Question: Hi im trying to create a python graphics window sized 100x100 pixels using john zelles simple graphics module import.
The item i need to recreate in the graphics window is below, I am just looking for tips on how to get started on this as i do not really know where to start (I could draw each thing individually but i need to use a loop) I have already tried it but I have become completely stuck, i know the circles need to have a radius of 5

thanks
UPDATE:
So with the help of @Alecg_O i have worked out this so far, however I cant work out how to duplicate the red circles numerous times, obviously I can copy and paste the code and change x & y coordinates but there must be a more efficient way?my code so far
'def circlePattern(): win = GraphWin("Graphics", 100, 100) x = -15 y = 20 for i in range(3): x = x + 35 for dx in range(-10,11,10): for dy in range(-10,11,10): drawCircle(win, Point(x+dx, y+dy), 5, "red") y = 20 for i in range(2): y = y + 35 for dx in range(-10,11,10): for dy in range(-10,11,10): drawCircle(win, Point(x+dx, y+dy), 5, "red") for x in range(10,86,35): for y in range(10,86,35): drawCircle(win, Point(x+dx, y+dy), 5, "white")'
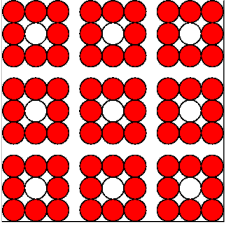
Answer: To get the max benefit of loops, you will want to use a series of nested loops:
The distance from the left side of the window to the center of each set (the center of the white circle) is 10+5=15 pixels, so to evenly space your circles, the x and y coordinates should be:
'''
(15,15), (50,15), (85,15)
(15,50), (50,50), (85,50)
(15,85), (50,85), (85,85)
'''
Something like this will let you loop through the central point of each white circle:
'''
for x in range(15,86,35):
for y in range(15,86,35):
'''
Next you need to loop through the points that make each circle in a set. For instance, for the first set these are:
'''
(5,5), (15,5), (25,5)
(5,15), (15,15), (25,15)
(5,25), (15,25), (25,25)
'''
But we want to make it general to whichever set is being drawn, we need to define these in terms of x and y:
'''
(x-10, y-10), (x, y-10), (x+10, y-10)
(x-10, y), (x,y), (x+10, y)
(x-10, y+10), (x, Y+10), (x+10, y+10)
'''
to get these in loop form, something like this ought to be sufficient:
'''
for dx in range(-10,11,10):
for dy in range(-10,11,10):
'''
Finally you are ready to make your circles, and because the loop runs through all the needed points, you only need to define one circle! This will be at Point(x+dx, y+dy).
You may have noticed that right now this will simply draw all the circles in red. I'll leave it to you as a little challenge to make the middle ones white :) Hint: Don't worry about about if statements, just draw a white circle over top of the one drawn. You should only have to define one more circle if you place it in the right place in the loop.